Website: crate-barrel
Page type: address-validator
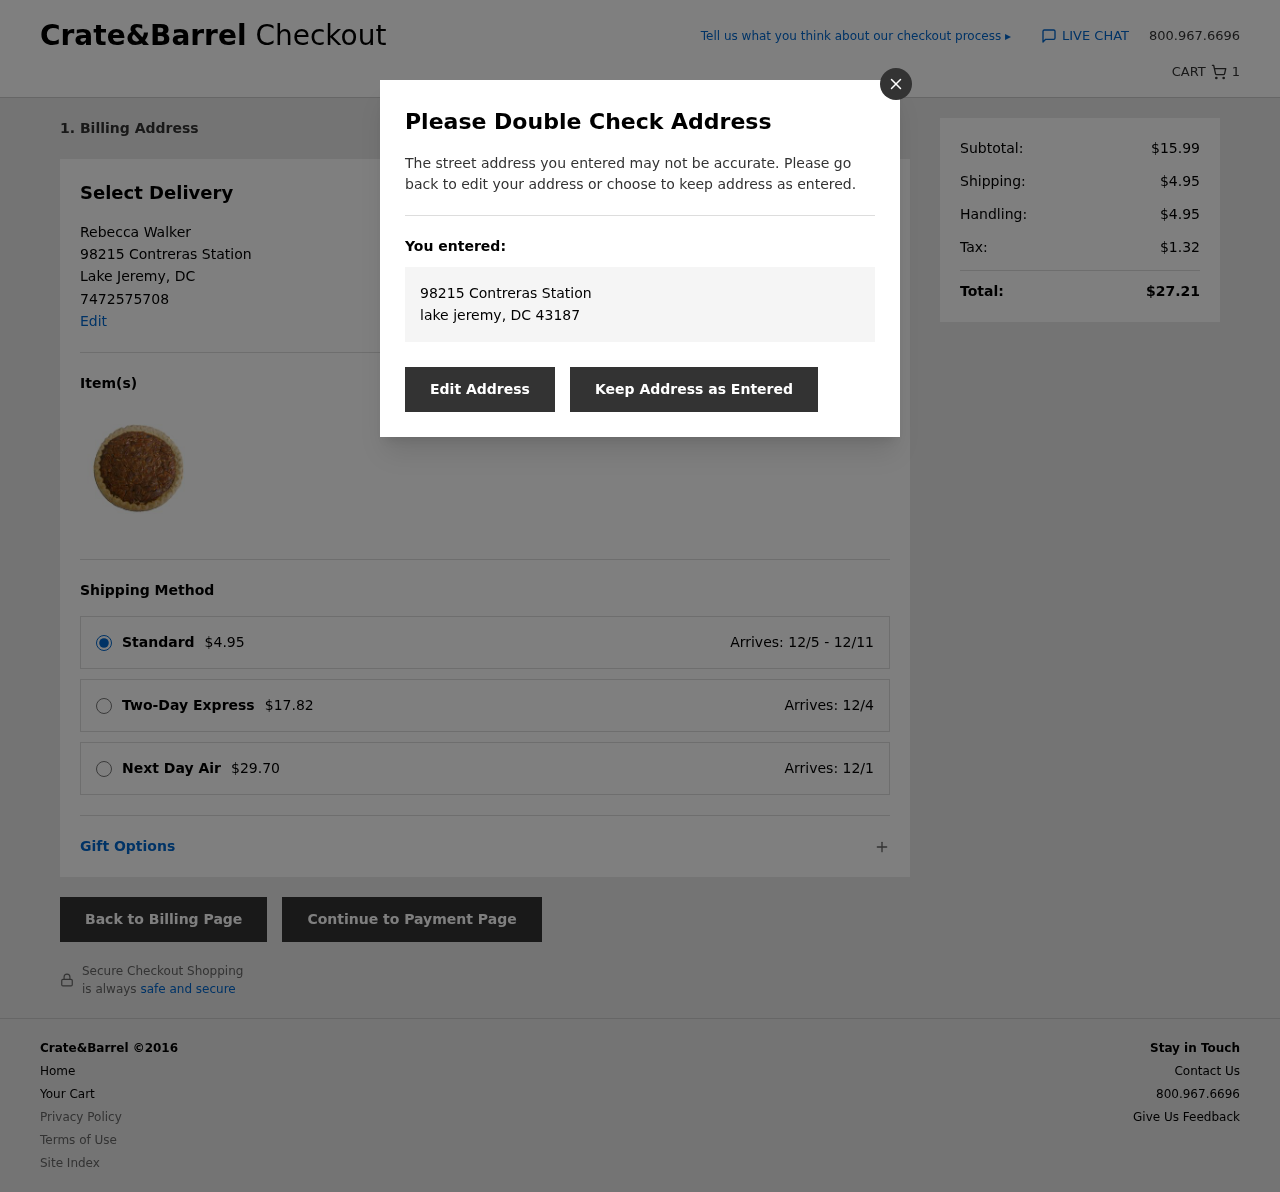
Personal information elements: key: PII_CITY
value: Lake Jeremy
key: PII_FULLNAME
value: Rebecca Walker
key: PII_PHONE
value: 7472575708
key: PII_STATE_ABBR
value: DC
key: PII_STREET
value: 98215 Contreras Station
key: PII_STREET2
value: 98215 Contreras Station
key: PII_CITY2
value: lake jeremy
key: PII_STATE_ABBR2
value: DC
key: PII_POSTCODE2
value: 43187
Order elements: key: ORDER_NUM_ITEMS
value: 1
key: ORDER_SHIPPING_COST
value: $4.95
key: ORDER_SHIPPING_DATE
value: Arrives: 12/5 - 12/11
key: ORDER_SHIPPING_EXPRESS
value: $17.82
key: ORDER_DELIVERY_DATE_EXPRESS
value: Arrives: 12/4
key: ORDER_SHIPPING_NEXTDAY
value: $29.70
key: ORDER_DELIVERY_DATE_NEXTDAY
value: Arrives: 12/1
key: ORDER_SUBTOTAL
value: $15.99
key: ORDER_HANDLING
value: $4.95
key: ORDER_TAX
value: $1.32
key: ORDER_TOTAL
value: $27.21